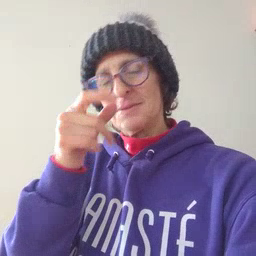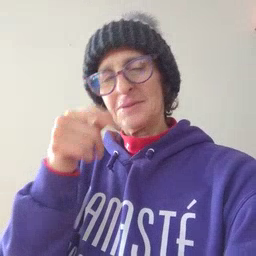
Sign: bug